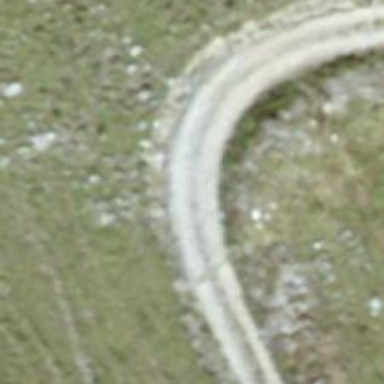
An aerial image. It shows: Track with very rough surface.